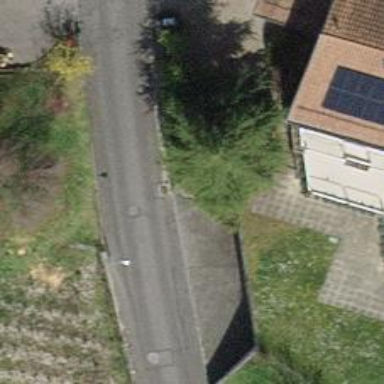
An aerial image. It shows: Residential road with fine gravel surface and no sidewalk.